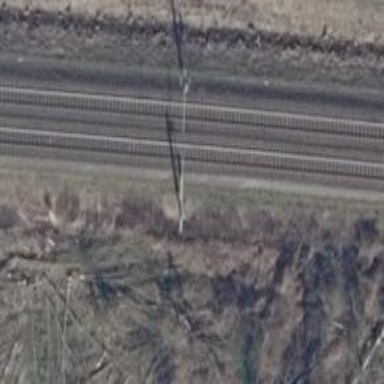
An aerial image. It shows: Railway milestone with catenary mast.